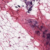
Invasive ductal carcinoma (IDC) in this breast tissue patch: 0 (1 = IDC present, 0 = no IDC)